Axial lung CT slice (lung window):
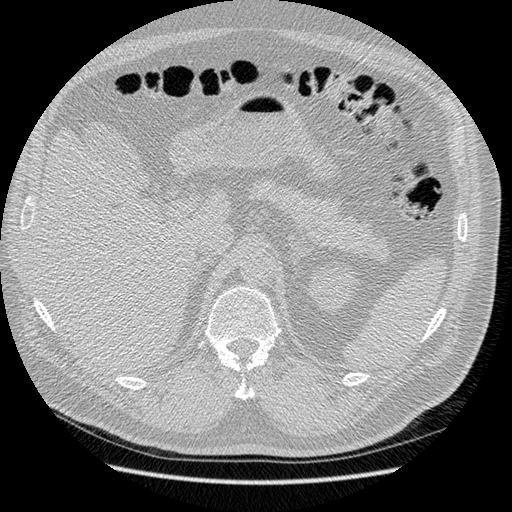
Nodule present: no